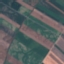
Land use / land cover class: AnnualCrop